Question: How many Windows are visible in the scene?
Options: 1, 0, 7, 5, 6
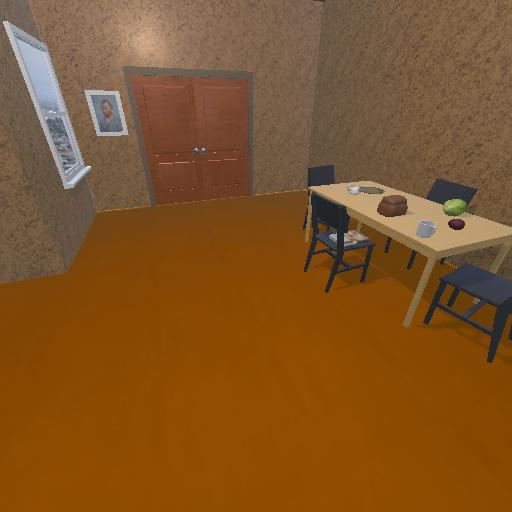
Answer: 1